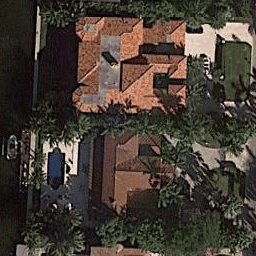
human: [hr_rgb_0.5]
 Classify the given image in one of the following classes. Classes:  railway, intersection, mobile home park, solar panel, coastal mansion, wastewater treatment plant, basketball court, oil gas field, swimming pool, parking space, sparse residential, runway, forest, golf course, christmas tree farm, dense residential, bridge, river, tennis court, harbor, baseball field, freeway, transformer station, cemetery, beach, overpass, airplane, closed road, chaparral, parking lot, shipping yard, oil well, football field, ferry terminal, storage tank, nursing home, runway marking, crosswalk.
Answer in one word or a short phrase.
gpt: coastal mansion